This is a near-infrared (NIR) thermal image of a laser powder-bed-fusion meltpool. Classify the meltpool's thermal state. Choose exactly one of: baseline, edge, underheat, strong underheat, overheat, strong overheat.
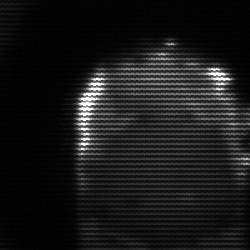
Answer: baseline